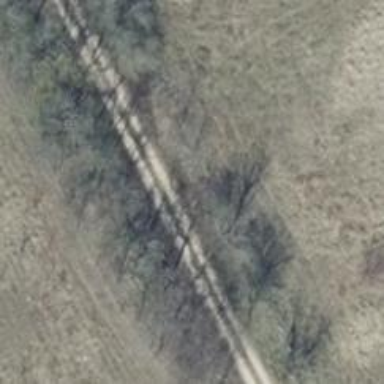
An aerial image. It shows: Row of deciduous broadleaved trees.